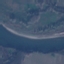
Land use / land cover class: River